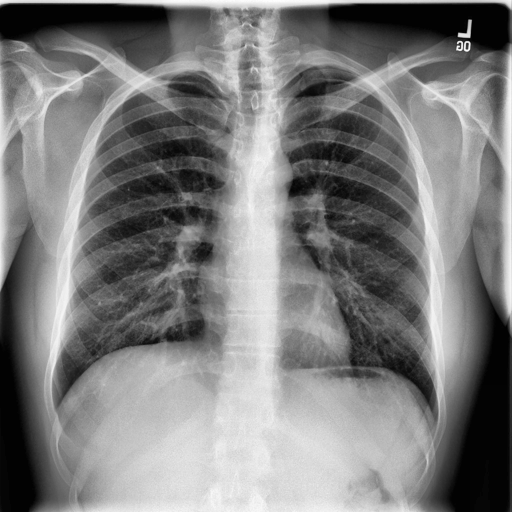
Finding: NORMAL